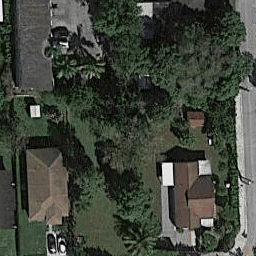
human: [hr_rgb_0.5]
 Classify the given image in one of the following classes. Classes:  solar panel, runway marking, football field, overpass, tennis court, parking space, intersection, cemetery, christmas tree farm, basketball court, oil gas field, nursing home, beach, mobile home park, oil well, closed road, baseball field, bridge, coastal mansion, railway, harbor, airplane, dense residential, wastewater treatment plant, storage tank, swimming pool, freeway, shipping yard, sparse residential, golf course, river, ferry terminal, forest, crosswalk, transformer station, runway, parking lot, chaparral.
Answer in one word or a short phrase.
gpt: sparse residential